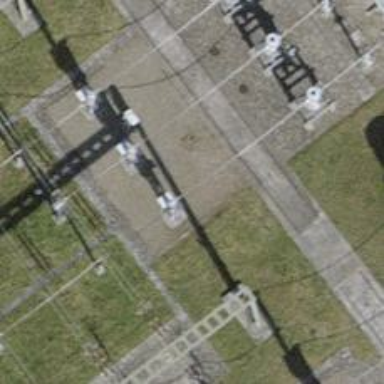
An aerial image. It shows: Insulator used in power equipment.